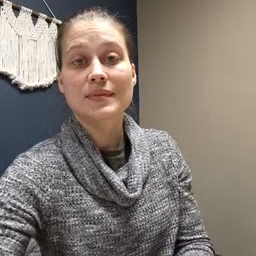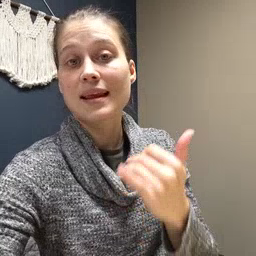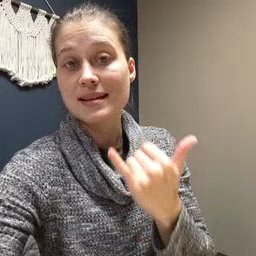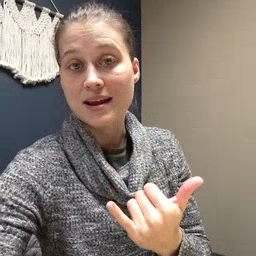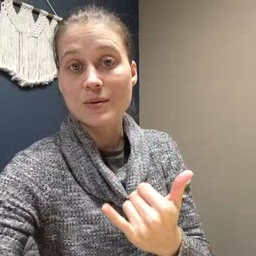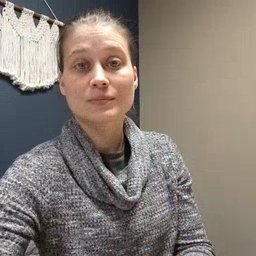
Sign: now